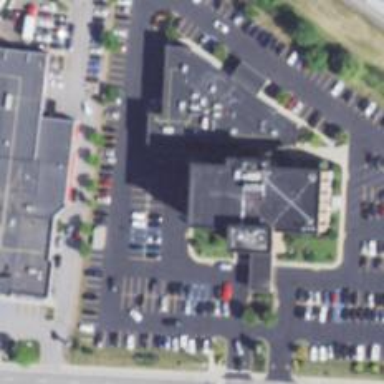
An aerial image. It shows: Clinic.